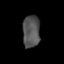
Tissue: lung
Cell type: Epithelial cells
Senescence score: 0.2427
Nuclear area (px): 541
Mean DAPI intensity: 83.684